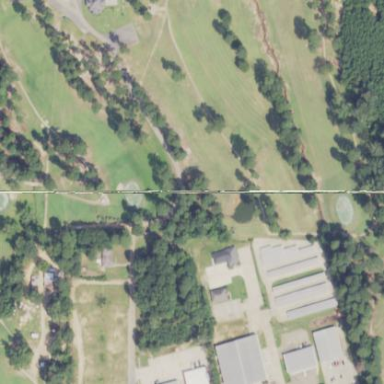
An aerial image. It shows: Private golf club located on leisure land.